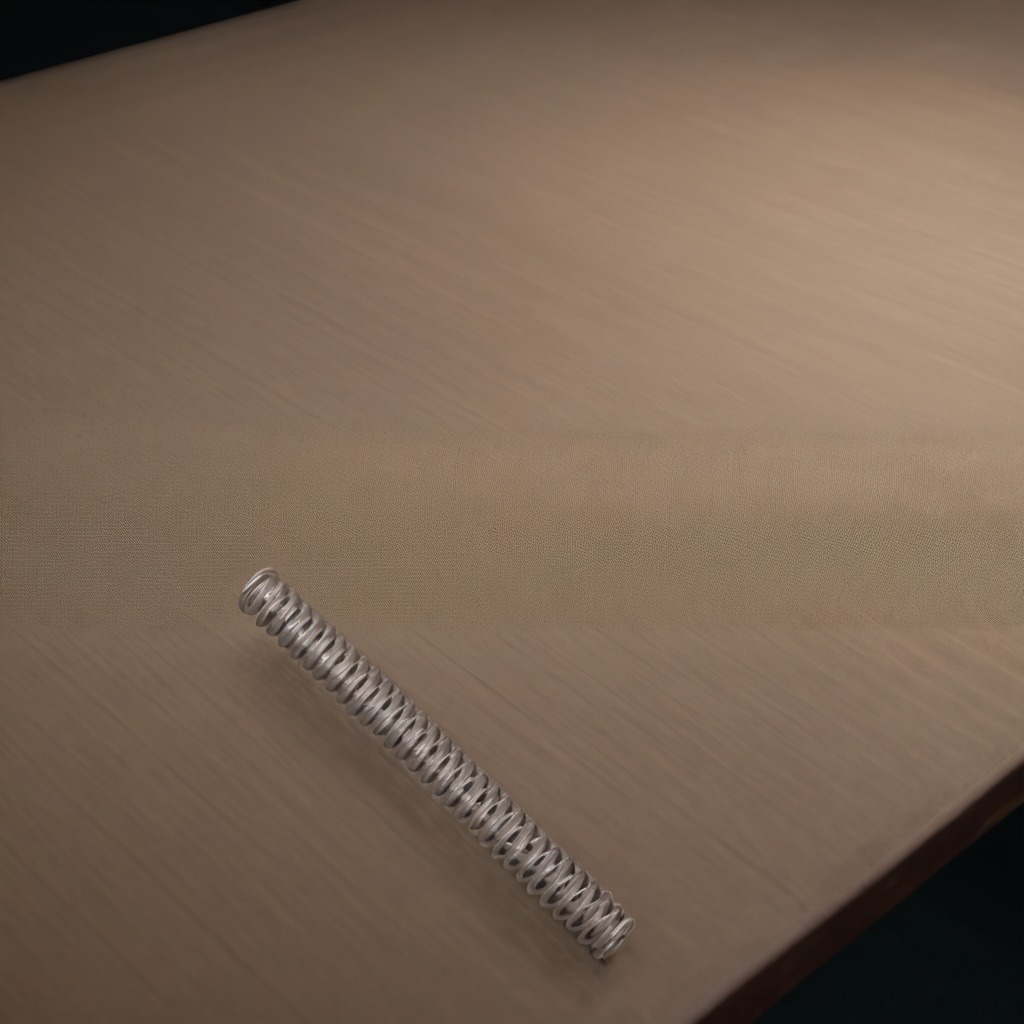
A coiled metal spring is lying on the wooden table.